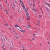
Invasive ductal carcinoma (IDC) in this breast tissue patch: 0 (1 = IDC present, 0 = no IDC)